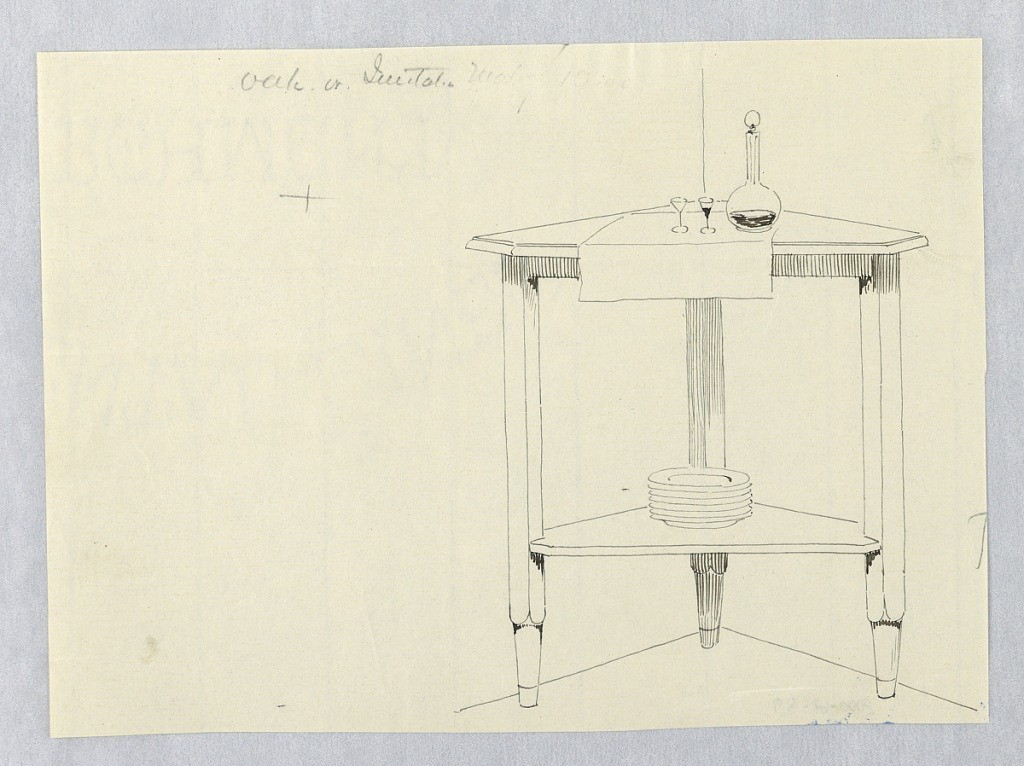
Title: Design for Corner Serving Table
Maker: A.N. Davenport Co.
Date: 1900–05
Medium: Pen and black ink on thin cream paper
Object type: Drawing
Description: Triangular molded top with canted corners; raised on 3 straight legs with tapering feet; conforming lower shelf attaches just above floor level; on top shelf, wine flask and 2 liqueur glasses on white napkin; on lower shelf, stack of plates.